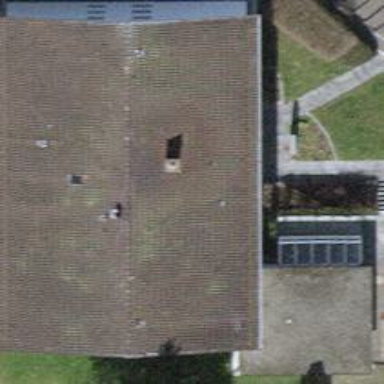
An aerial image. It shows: Apartment building with gabled roof made of roof tiles.